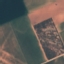
Land use / land cover class: AnnualCrop